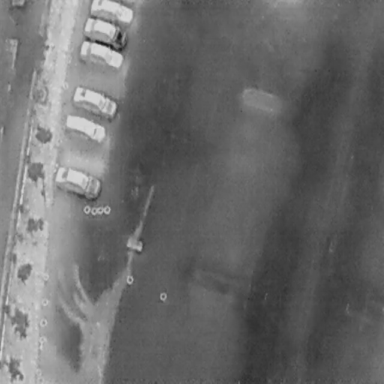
There are six Cars in the infrared image.